Question: I have created a jQuery UI navigation menu, using the menubar widget. It works how I expected except I would like it to behave slightly differently. As you can see here <URL> the submenu expands out and is positioned relative to the link that was clicked.
I would like it to expand out and stick to the left of the navigation bar, no matter which link was clicked, the submenu will always stay the same width. Like this image...

I've tried setting a position relative to the container and absolutely positioning the submenu, however I think that jQuery UI positioning is overriding this. Any advice would be great, cheers.
Edit: this needs to be done with JS as it has to be clicks and not hover actions that trigger the dropdowns
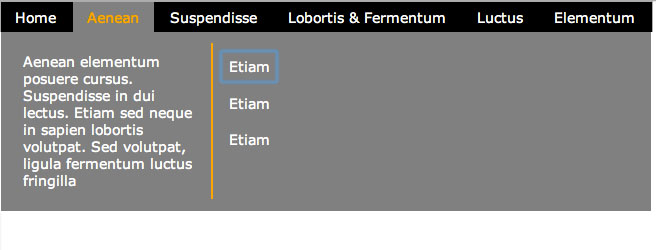
Answer: Why don't you do it all only with CSS?
See <URL>
Note: the background is blue in order to see the white borders.
If you want some functionality, you can add it later, but I think that the basis should be with CSS.
See my code with some functionality here: <URL>
'''
var links=$('#bar1>li>a').each(function(index,obj) {
obj.tabindex=index+1;
});
$('#bar1>li>a').focus(
function(){$(this).siblings('ul').show();}
);
$('#bar1>li>a').blur(
function(){$('#bar1>li>ul').hide();}
);
'''
If you want to hide again the submenu when clicked, use the following code:
'''
var links=$('#bar1>li>a').each(function(index,obj) {
obj.tabIndex=index+1;
});
$('#bar1>li>a').focus(function(){
$(this).siblings('ul').addClass('show');
});
$('#bar1>li>a').mousedown(function(){
$(this).siblings('ul').toggleClass('show');
});
$('#bar1>li>a').blur(function(){
$(this).siblings('ul').removeClass('show');
});
'''
And CSS:
'''
#bar1>li>ul.show{
display:block;
}
'''
See it here: <URL>
:
In the code above, I replaced 'obj.tabindex' with 'obj.tabIndex', and updated the jsfiddle.
The problem is that if you click on the submenu, the anchor loses focus and then the submenu dissapears. On Chrome it can be easily fixed setting the 'focus' event to '#bar1>li' instead of '#bar1>li>a', but then the event doesn't work on firefox... I'm working on a solution, but meanwhile you can use <URL>.
Finally, the fixed code: <URL>
It works on Chrome, Firefox and IE.